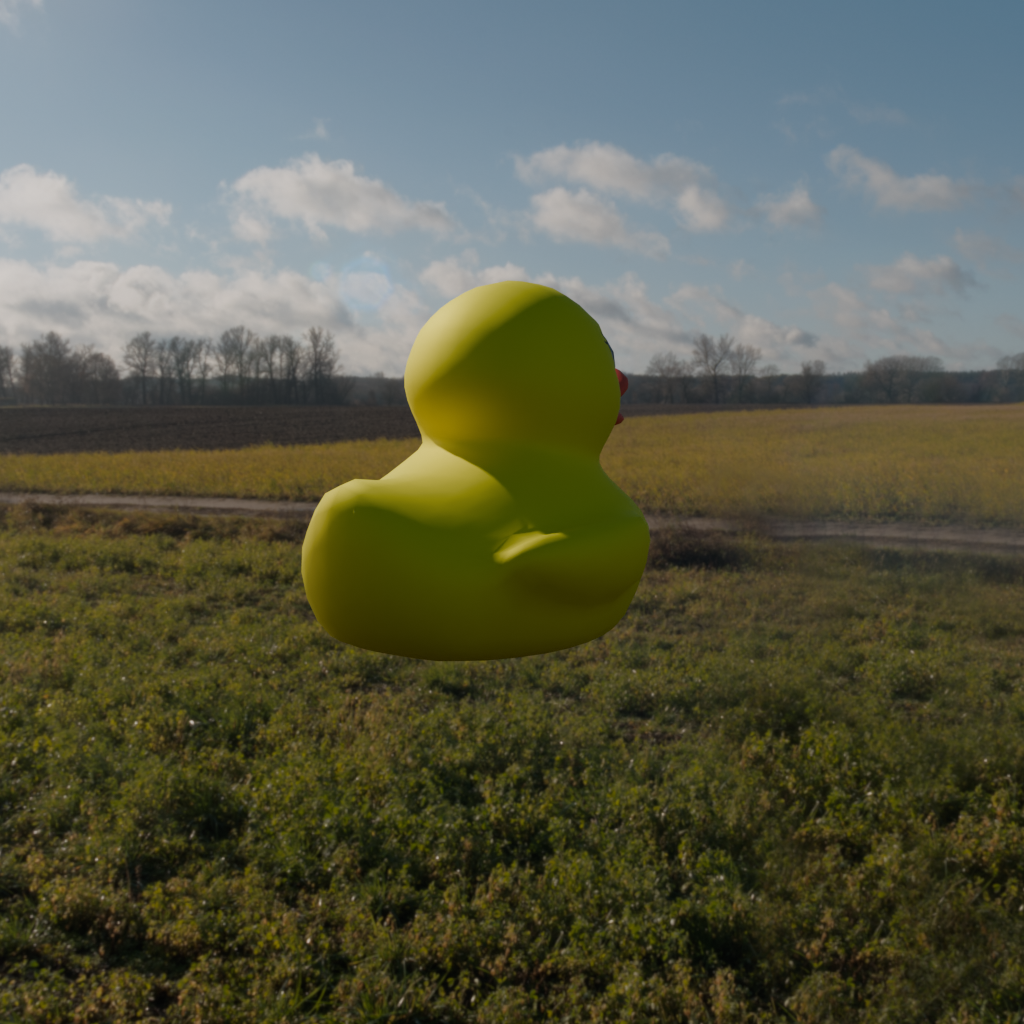
an image of a yellow rubber duck seen from <back_right> in a green field illuminated by the sun with a clear sky.